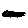
Label: cloud